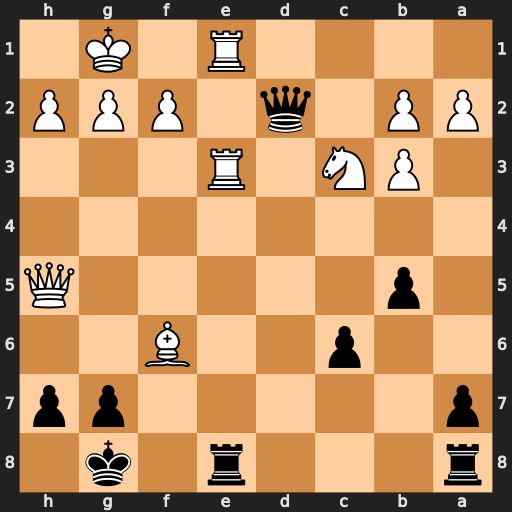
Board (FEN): r3r1k1/p5pp/2p2B2/1p5Q/8/1PN1R3/PP1q1PPP/4R1K1
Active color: b
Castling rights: -
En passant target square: -
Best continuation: Qxe1+ Rxe1 Rxe1#